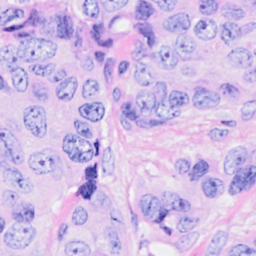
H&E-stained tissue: Breast